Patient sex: M
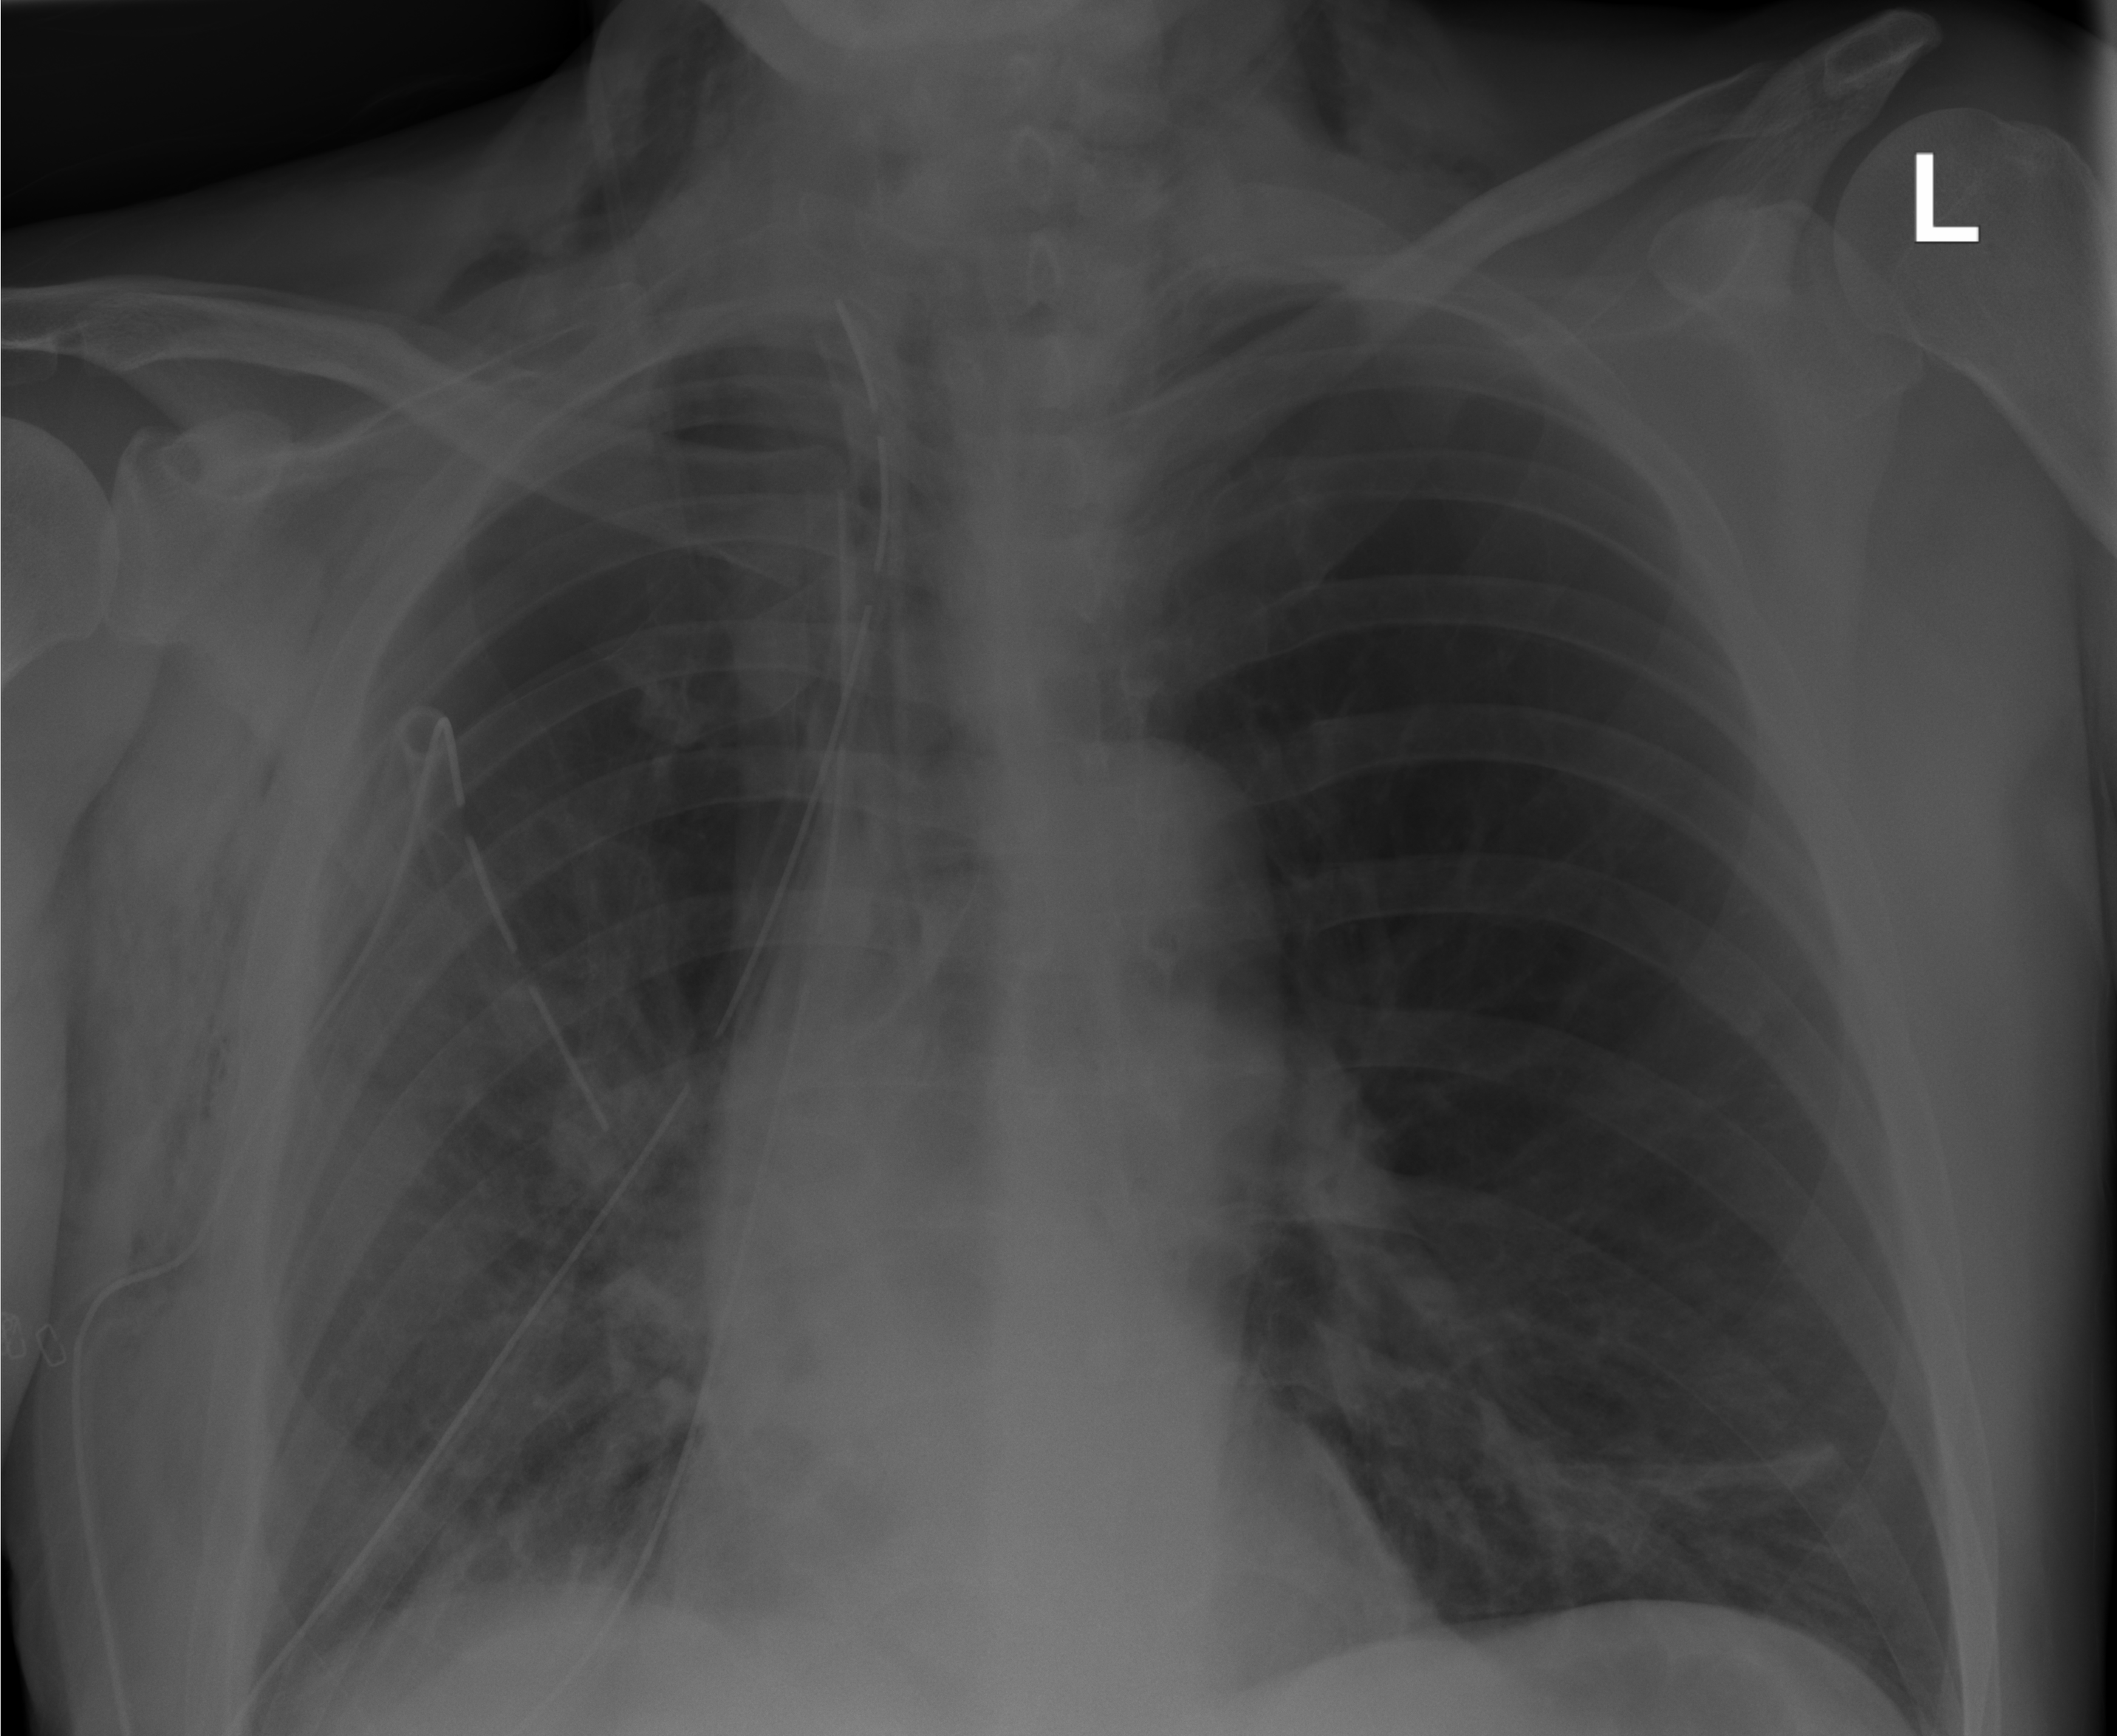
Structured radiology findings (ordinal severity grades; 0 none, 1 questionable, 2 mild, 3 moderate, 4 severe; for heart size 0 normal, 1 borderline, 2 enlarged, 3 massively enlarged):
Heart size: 0
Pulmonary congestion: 0
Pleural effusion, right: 1
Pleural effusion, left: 0
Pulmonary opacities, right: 0
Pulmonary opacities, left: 0
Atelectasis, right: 2
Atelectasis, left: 0